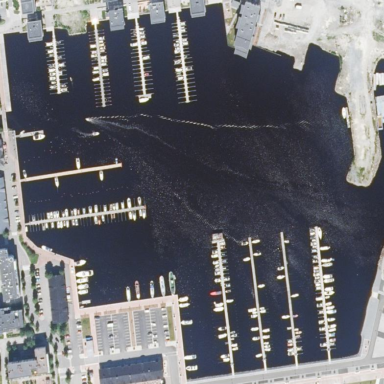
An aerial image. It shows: Marina with sanitary dump station available.